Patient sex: M
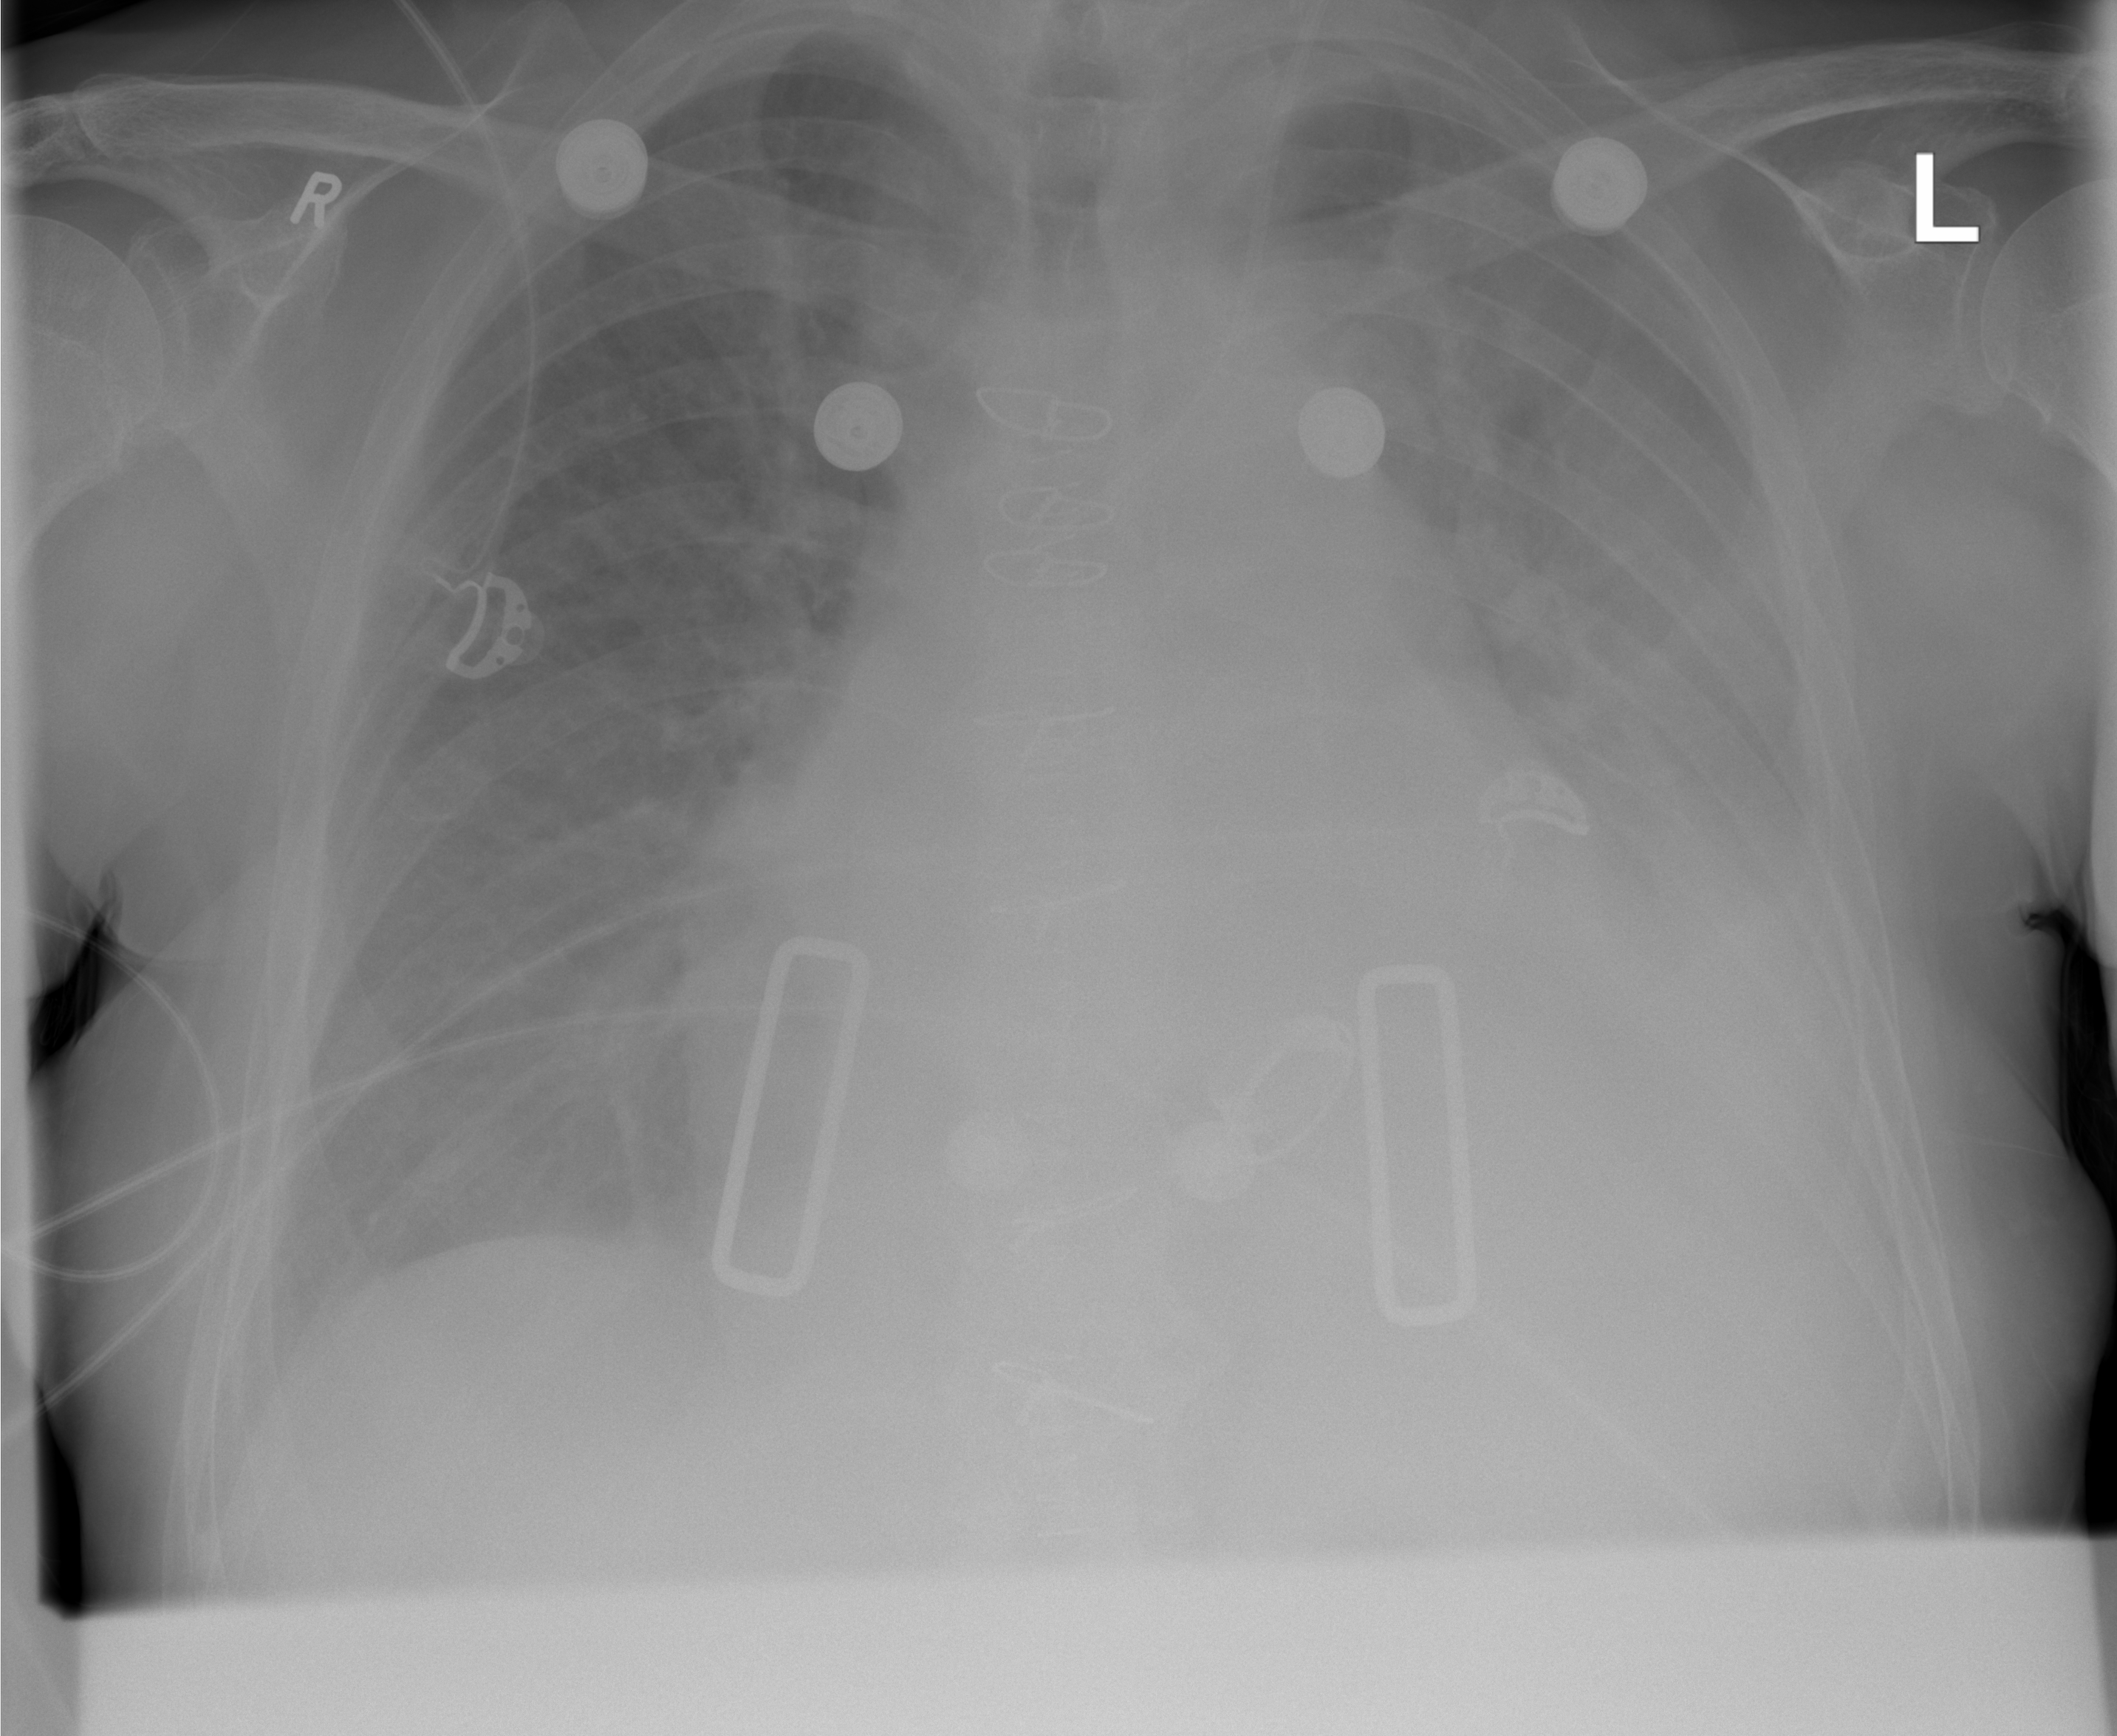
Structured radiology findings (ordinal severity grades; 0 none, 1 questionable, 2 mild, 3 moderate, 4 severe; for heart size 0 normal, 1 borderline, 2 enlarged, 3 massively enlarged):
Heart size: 2
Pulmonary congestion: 2
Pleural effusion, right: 0
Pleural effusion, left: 2
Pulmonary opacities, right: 0
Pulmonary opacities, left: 0
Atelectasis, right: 0
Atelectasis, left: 0